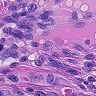
Metastatic tissue present: yes